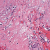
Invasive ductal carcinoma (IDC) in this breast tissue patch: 0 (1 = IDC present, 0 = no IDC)